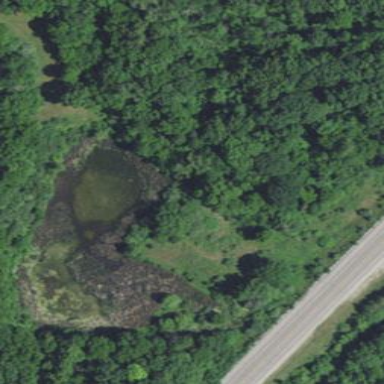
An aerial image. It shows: Pond with natural water.